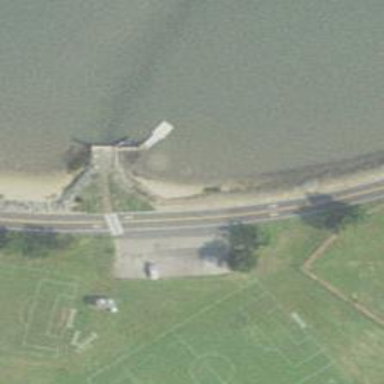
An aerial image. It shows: Man-made pier.